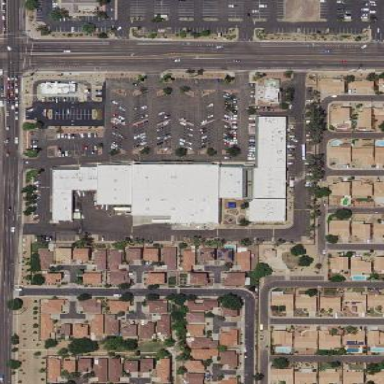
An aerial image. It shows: Retail building.